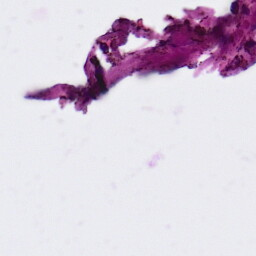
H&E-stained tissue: Ovarian